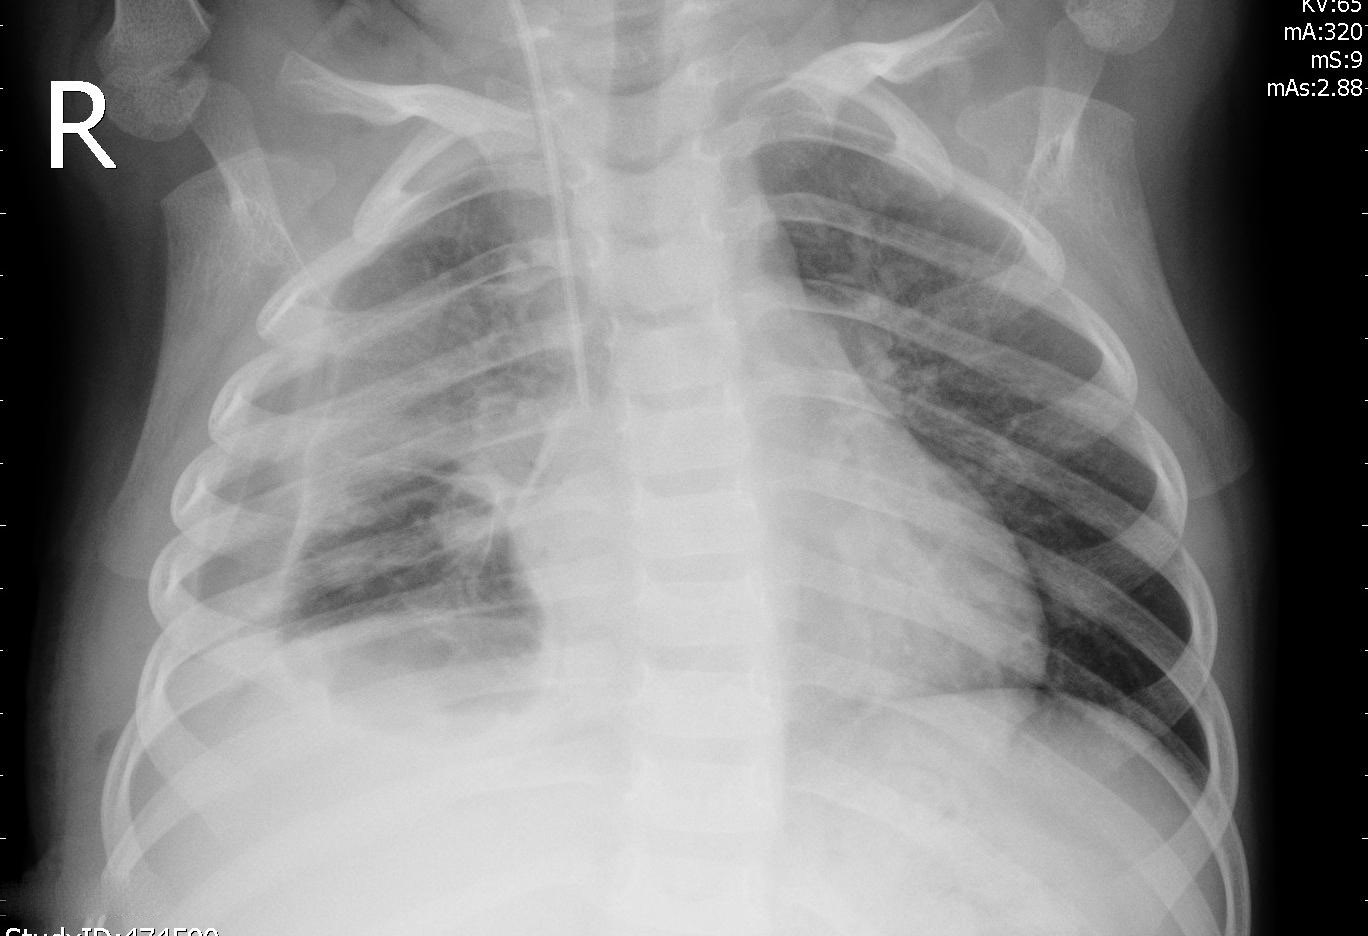
Diagnosis: PNEUMONIA